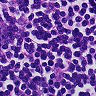
Metastatic tissue present: no